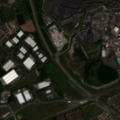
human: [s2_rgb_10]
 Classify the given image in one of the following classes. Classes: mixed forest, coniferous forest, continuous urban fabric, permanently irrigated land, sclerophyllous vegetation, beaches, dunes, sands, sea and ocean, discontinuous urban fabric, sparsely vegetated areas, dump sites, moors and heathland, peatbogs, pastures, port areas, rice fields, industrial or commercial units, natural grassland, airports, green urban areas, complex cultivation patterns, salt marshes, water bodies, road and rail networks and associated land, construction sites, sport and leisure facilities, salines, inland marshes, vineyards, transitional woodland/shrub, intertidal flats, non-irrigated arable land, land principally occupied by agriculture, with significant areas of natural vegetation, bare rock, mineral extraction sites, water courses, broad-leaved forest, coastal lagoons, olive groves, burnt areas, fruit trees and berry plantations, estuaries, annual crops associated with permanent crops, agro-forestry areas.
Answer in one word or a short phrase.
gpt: discontinuous urban fabric, industrial or commercial units, mineral extraction sites